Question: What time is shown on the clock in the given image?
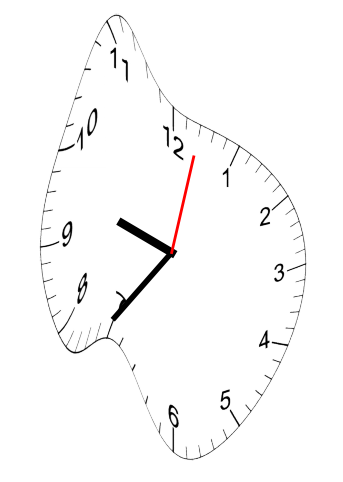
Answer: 09:36:02